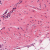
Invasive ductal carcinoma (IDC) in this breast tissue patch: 0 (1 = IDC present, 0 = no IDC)